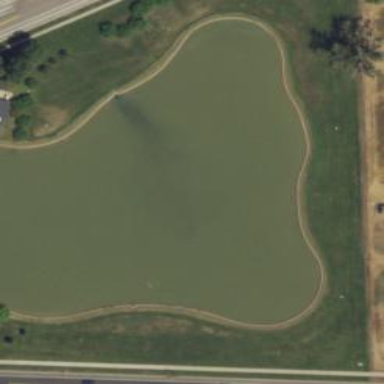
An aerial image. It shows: Pond with natural water.